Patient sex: M
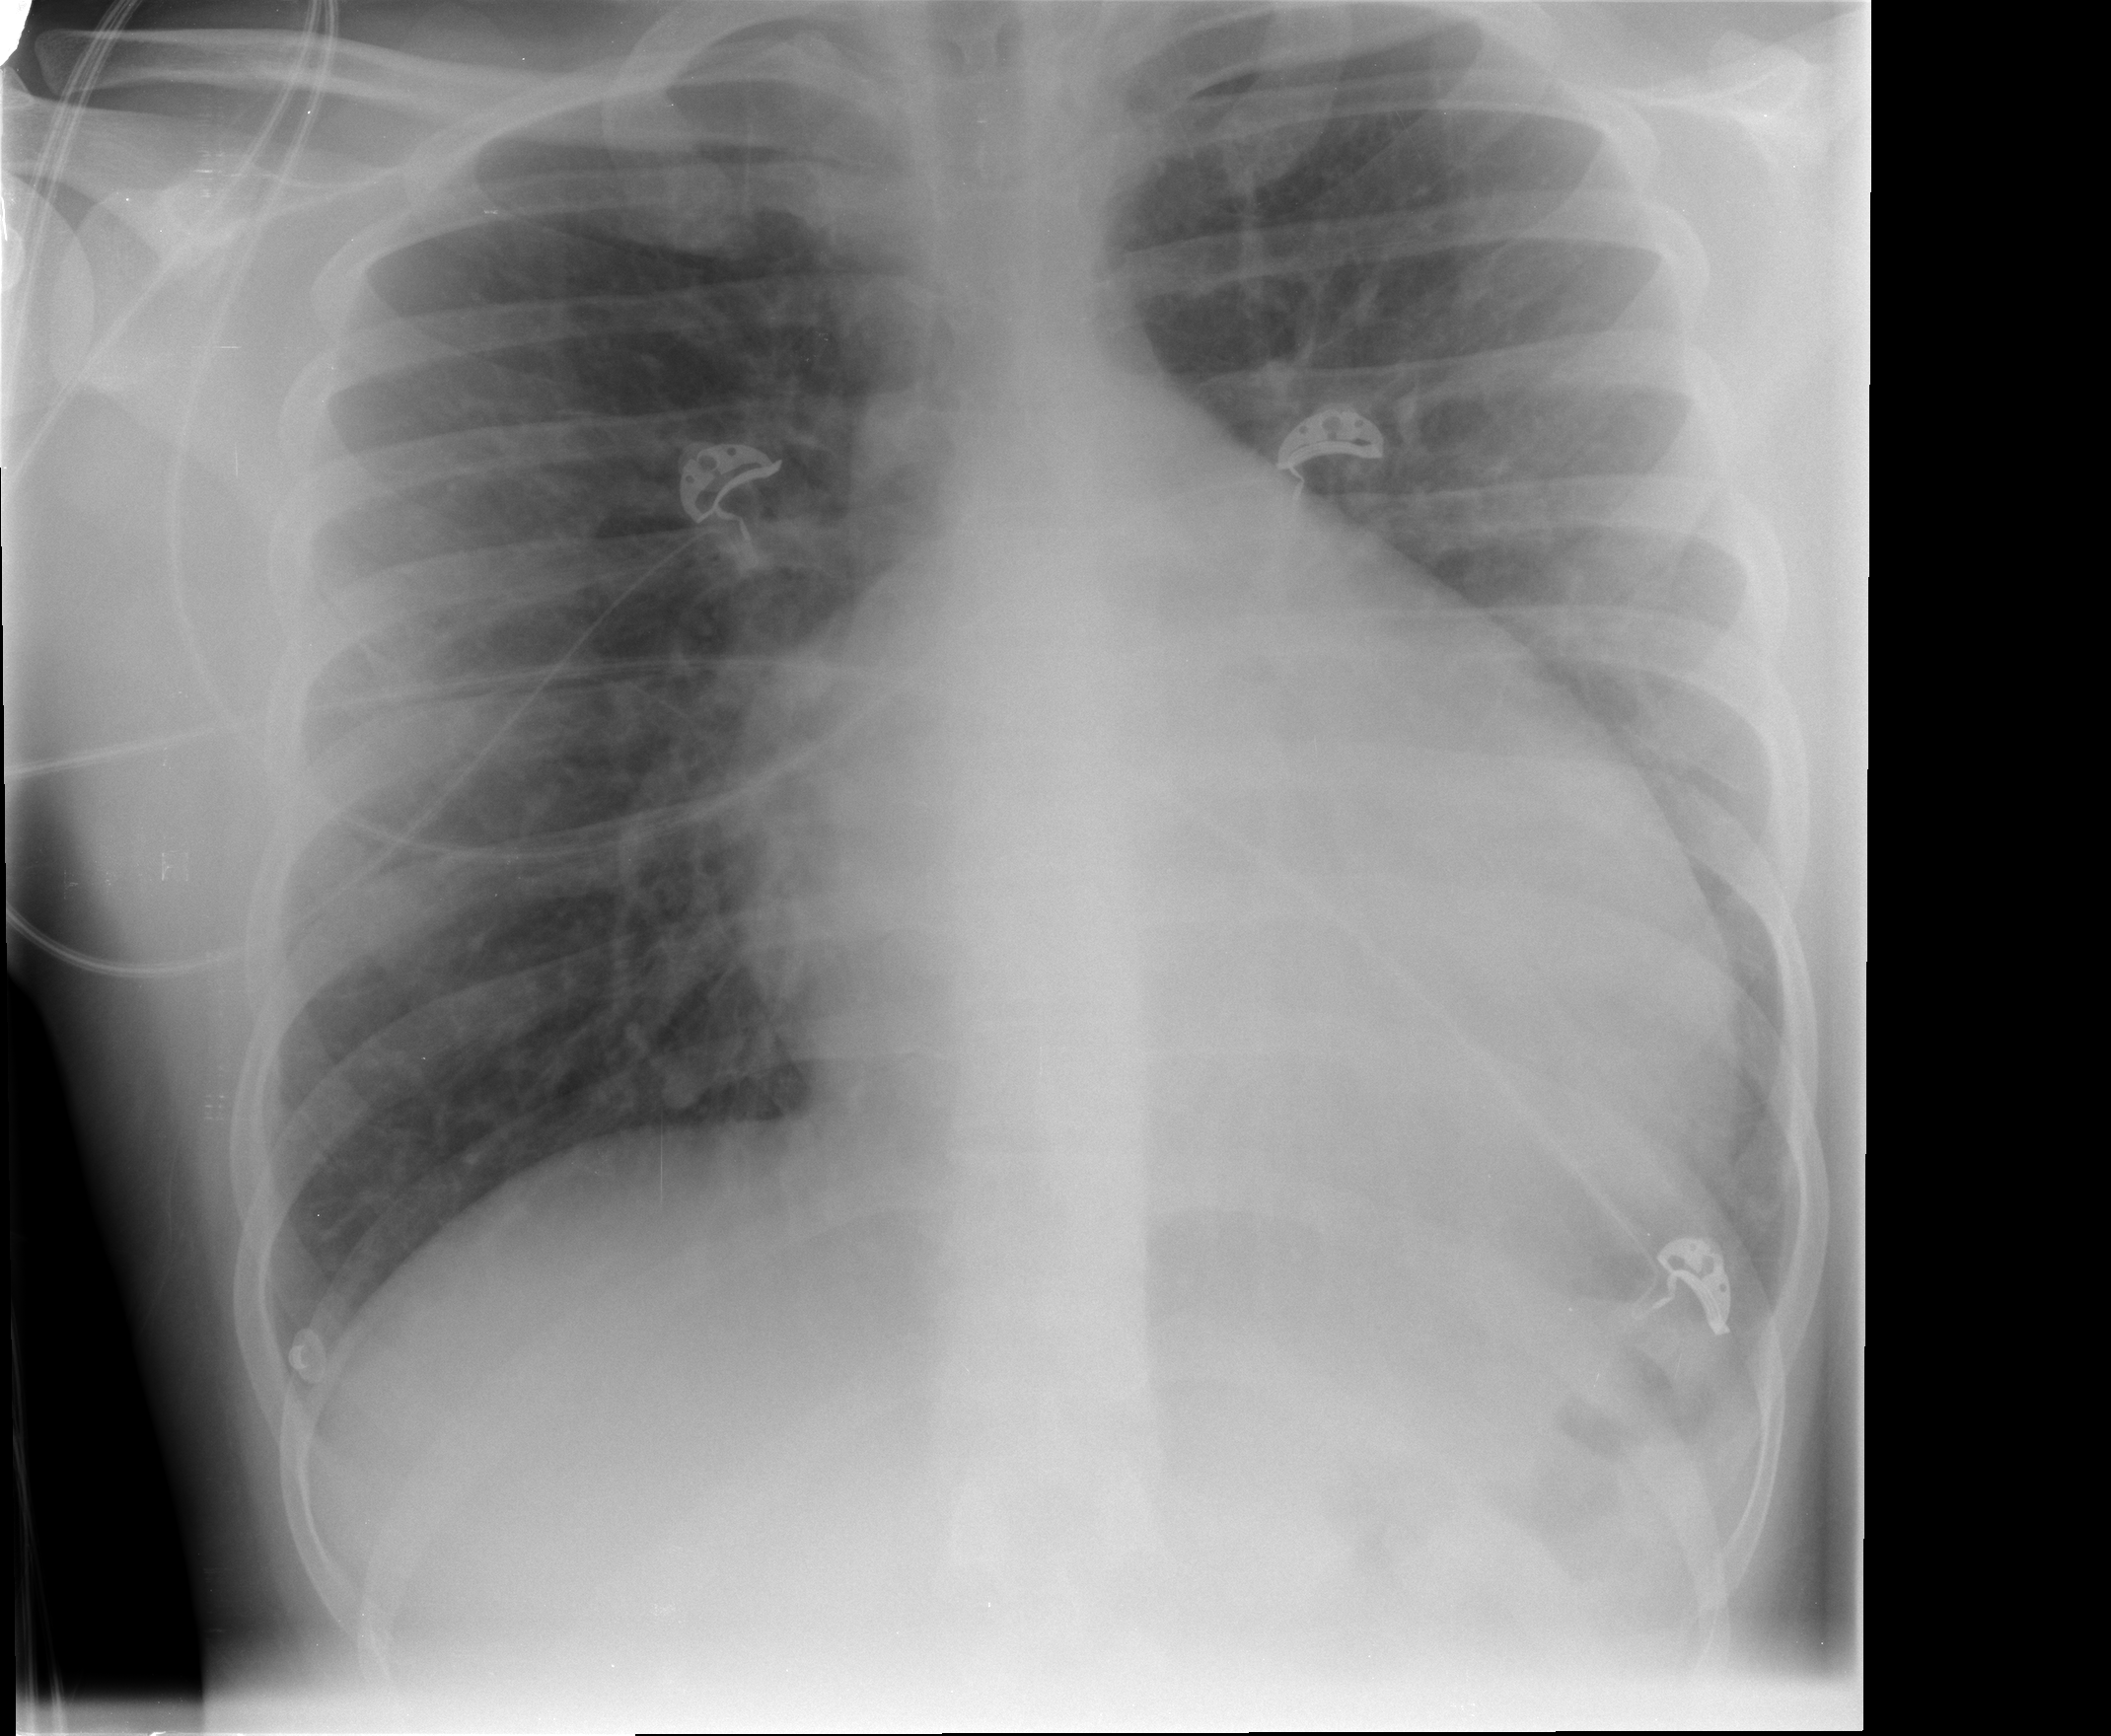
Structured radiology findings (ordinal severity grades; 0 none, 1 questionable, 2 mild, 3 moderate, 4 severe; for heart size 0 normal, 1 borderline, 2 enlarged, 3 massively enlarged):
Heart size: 3
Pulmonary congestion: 1
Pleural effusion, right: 0
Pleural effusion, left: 0
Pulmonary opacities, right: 0
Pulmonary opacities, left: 0
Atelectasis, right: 0
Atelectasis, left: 2